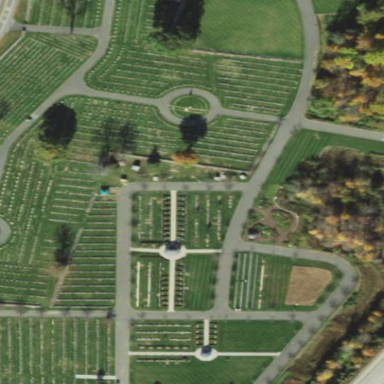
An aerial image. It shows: Cemetery.